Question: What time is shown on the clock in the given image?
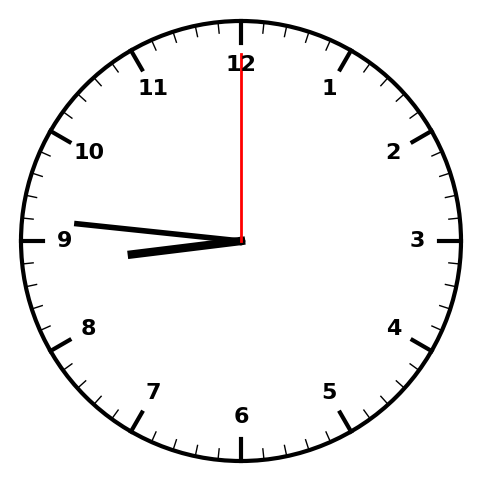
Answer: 08:46:00